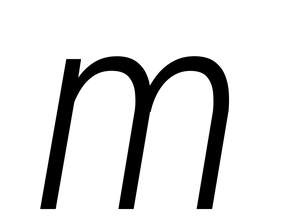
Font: Roboto-Italic_Condensed_Light_Italic